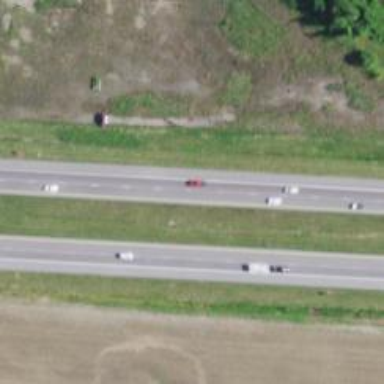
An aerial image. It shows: This image shows trunk highway that functions as expressway.